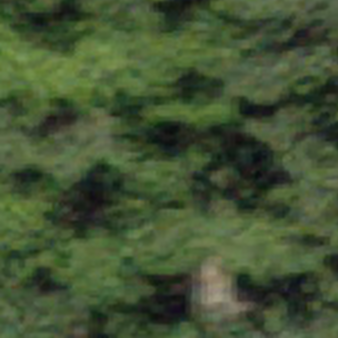
Label: other